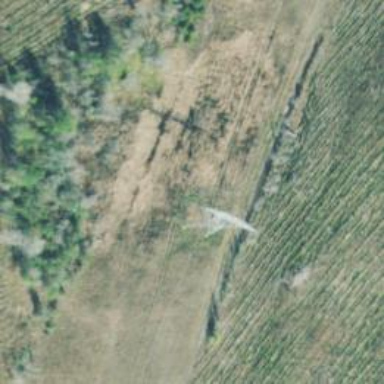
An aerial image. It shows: Lattice structure tower used for power transmission.